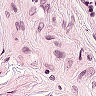
Metastatic tissue present: no